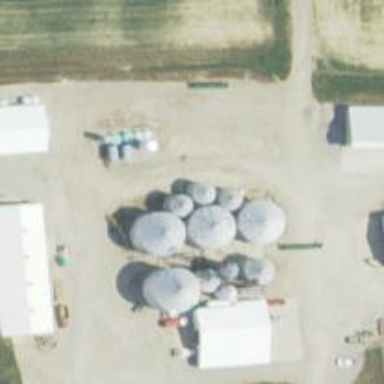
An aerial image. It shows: Silo.